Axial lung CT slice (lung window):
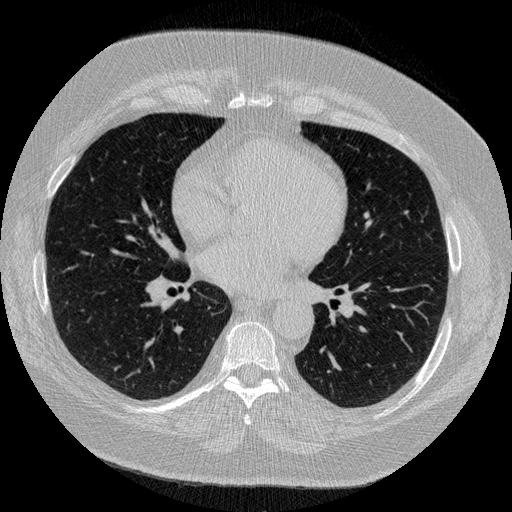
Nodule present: no